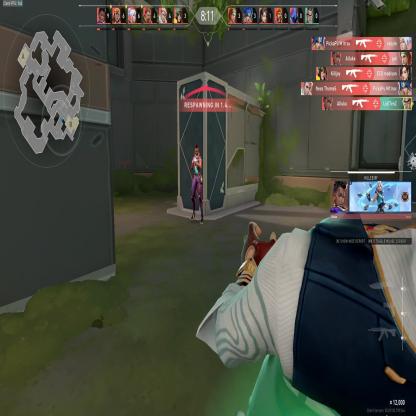
Label: enemy